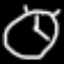
Label: clock